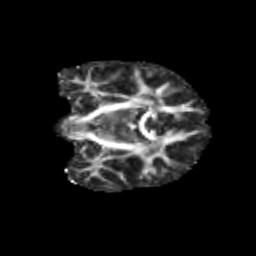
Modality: FA
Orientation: coronal
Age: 11
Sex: male
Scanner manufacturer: siemens
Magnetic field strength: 3 T
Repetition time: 3.8 s
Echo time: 0.07 s